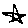
Label: star